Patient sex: F
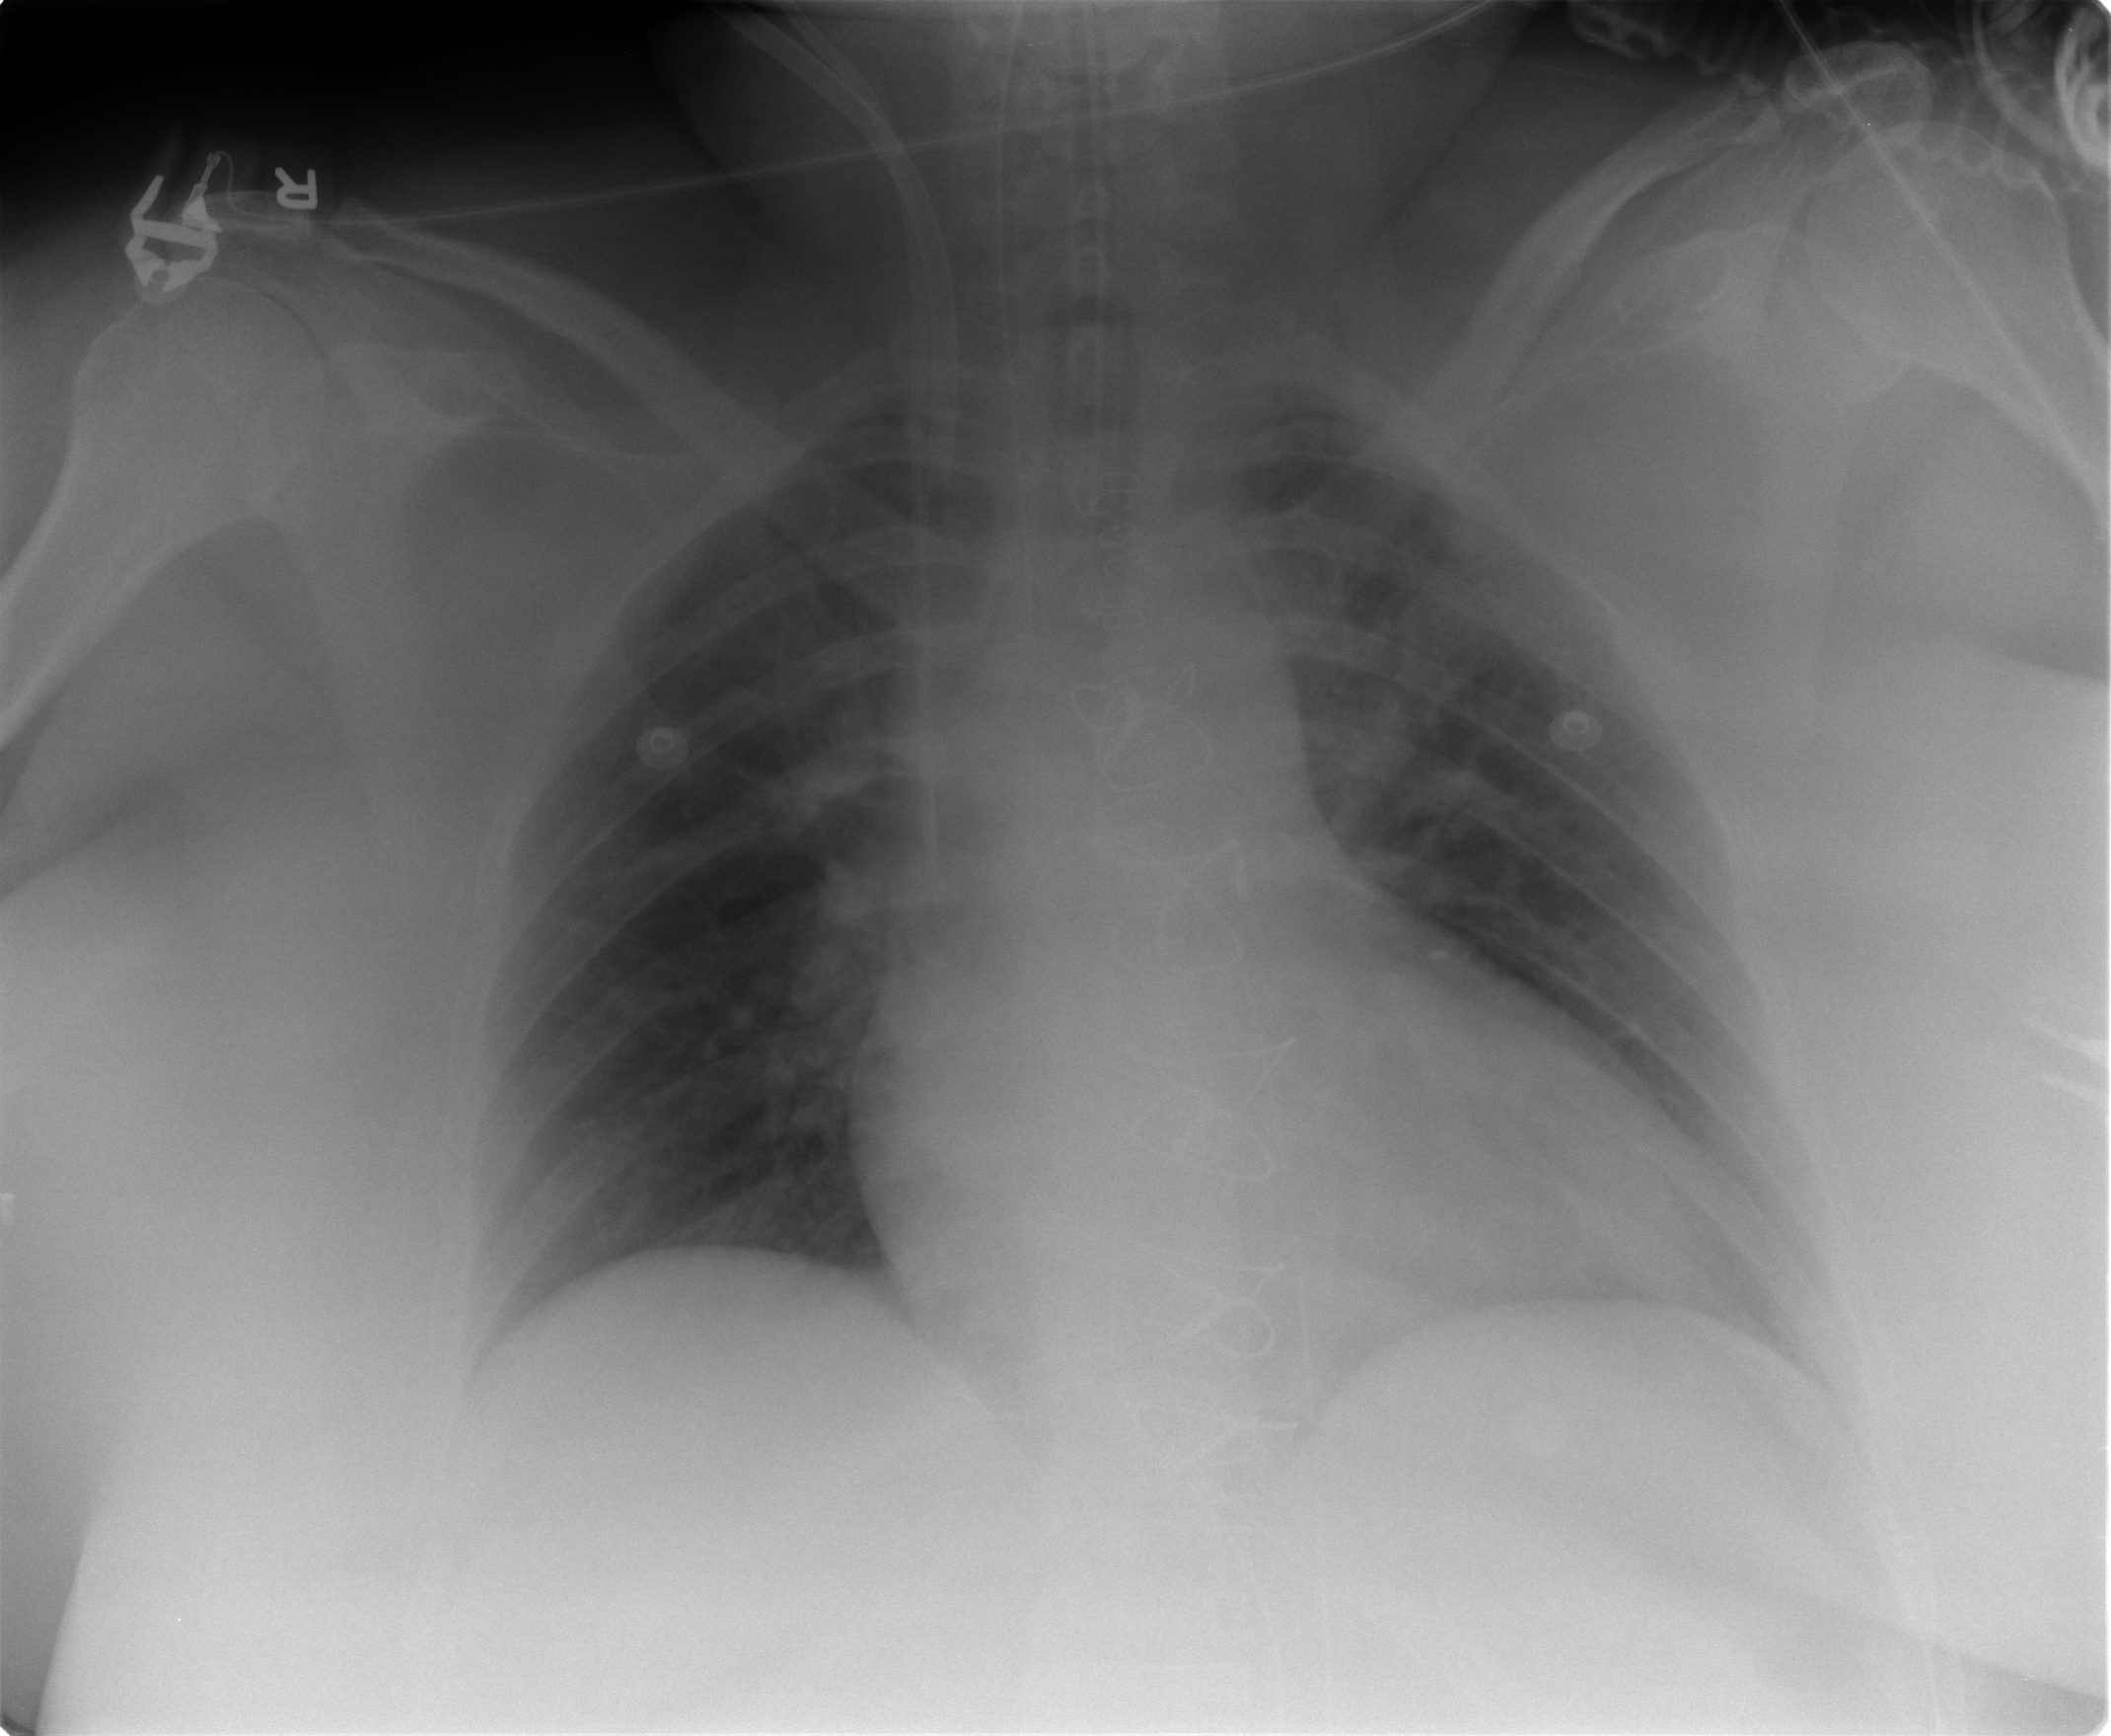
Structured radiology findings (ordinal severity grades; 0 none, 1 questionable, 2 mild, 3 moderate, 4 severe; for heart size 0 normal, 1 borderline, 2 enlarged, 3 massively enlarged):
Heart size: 1
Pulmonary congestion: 2
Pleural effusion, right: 0
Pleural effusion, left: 0
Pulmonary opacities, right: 0
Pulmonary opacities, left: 0
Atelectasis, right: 0
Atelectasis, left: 2